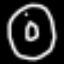
Label: donut